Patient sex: F
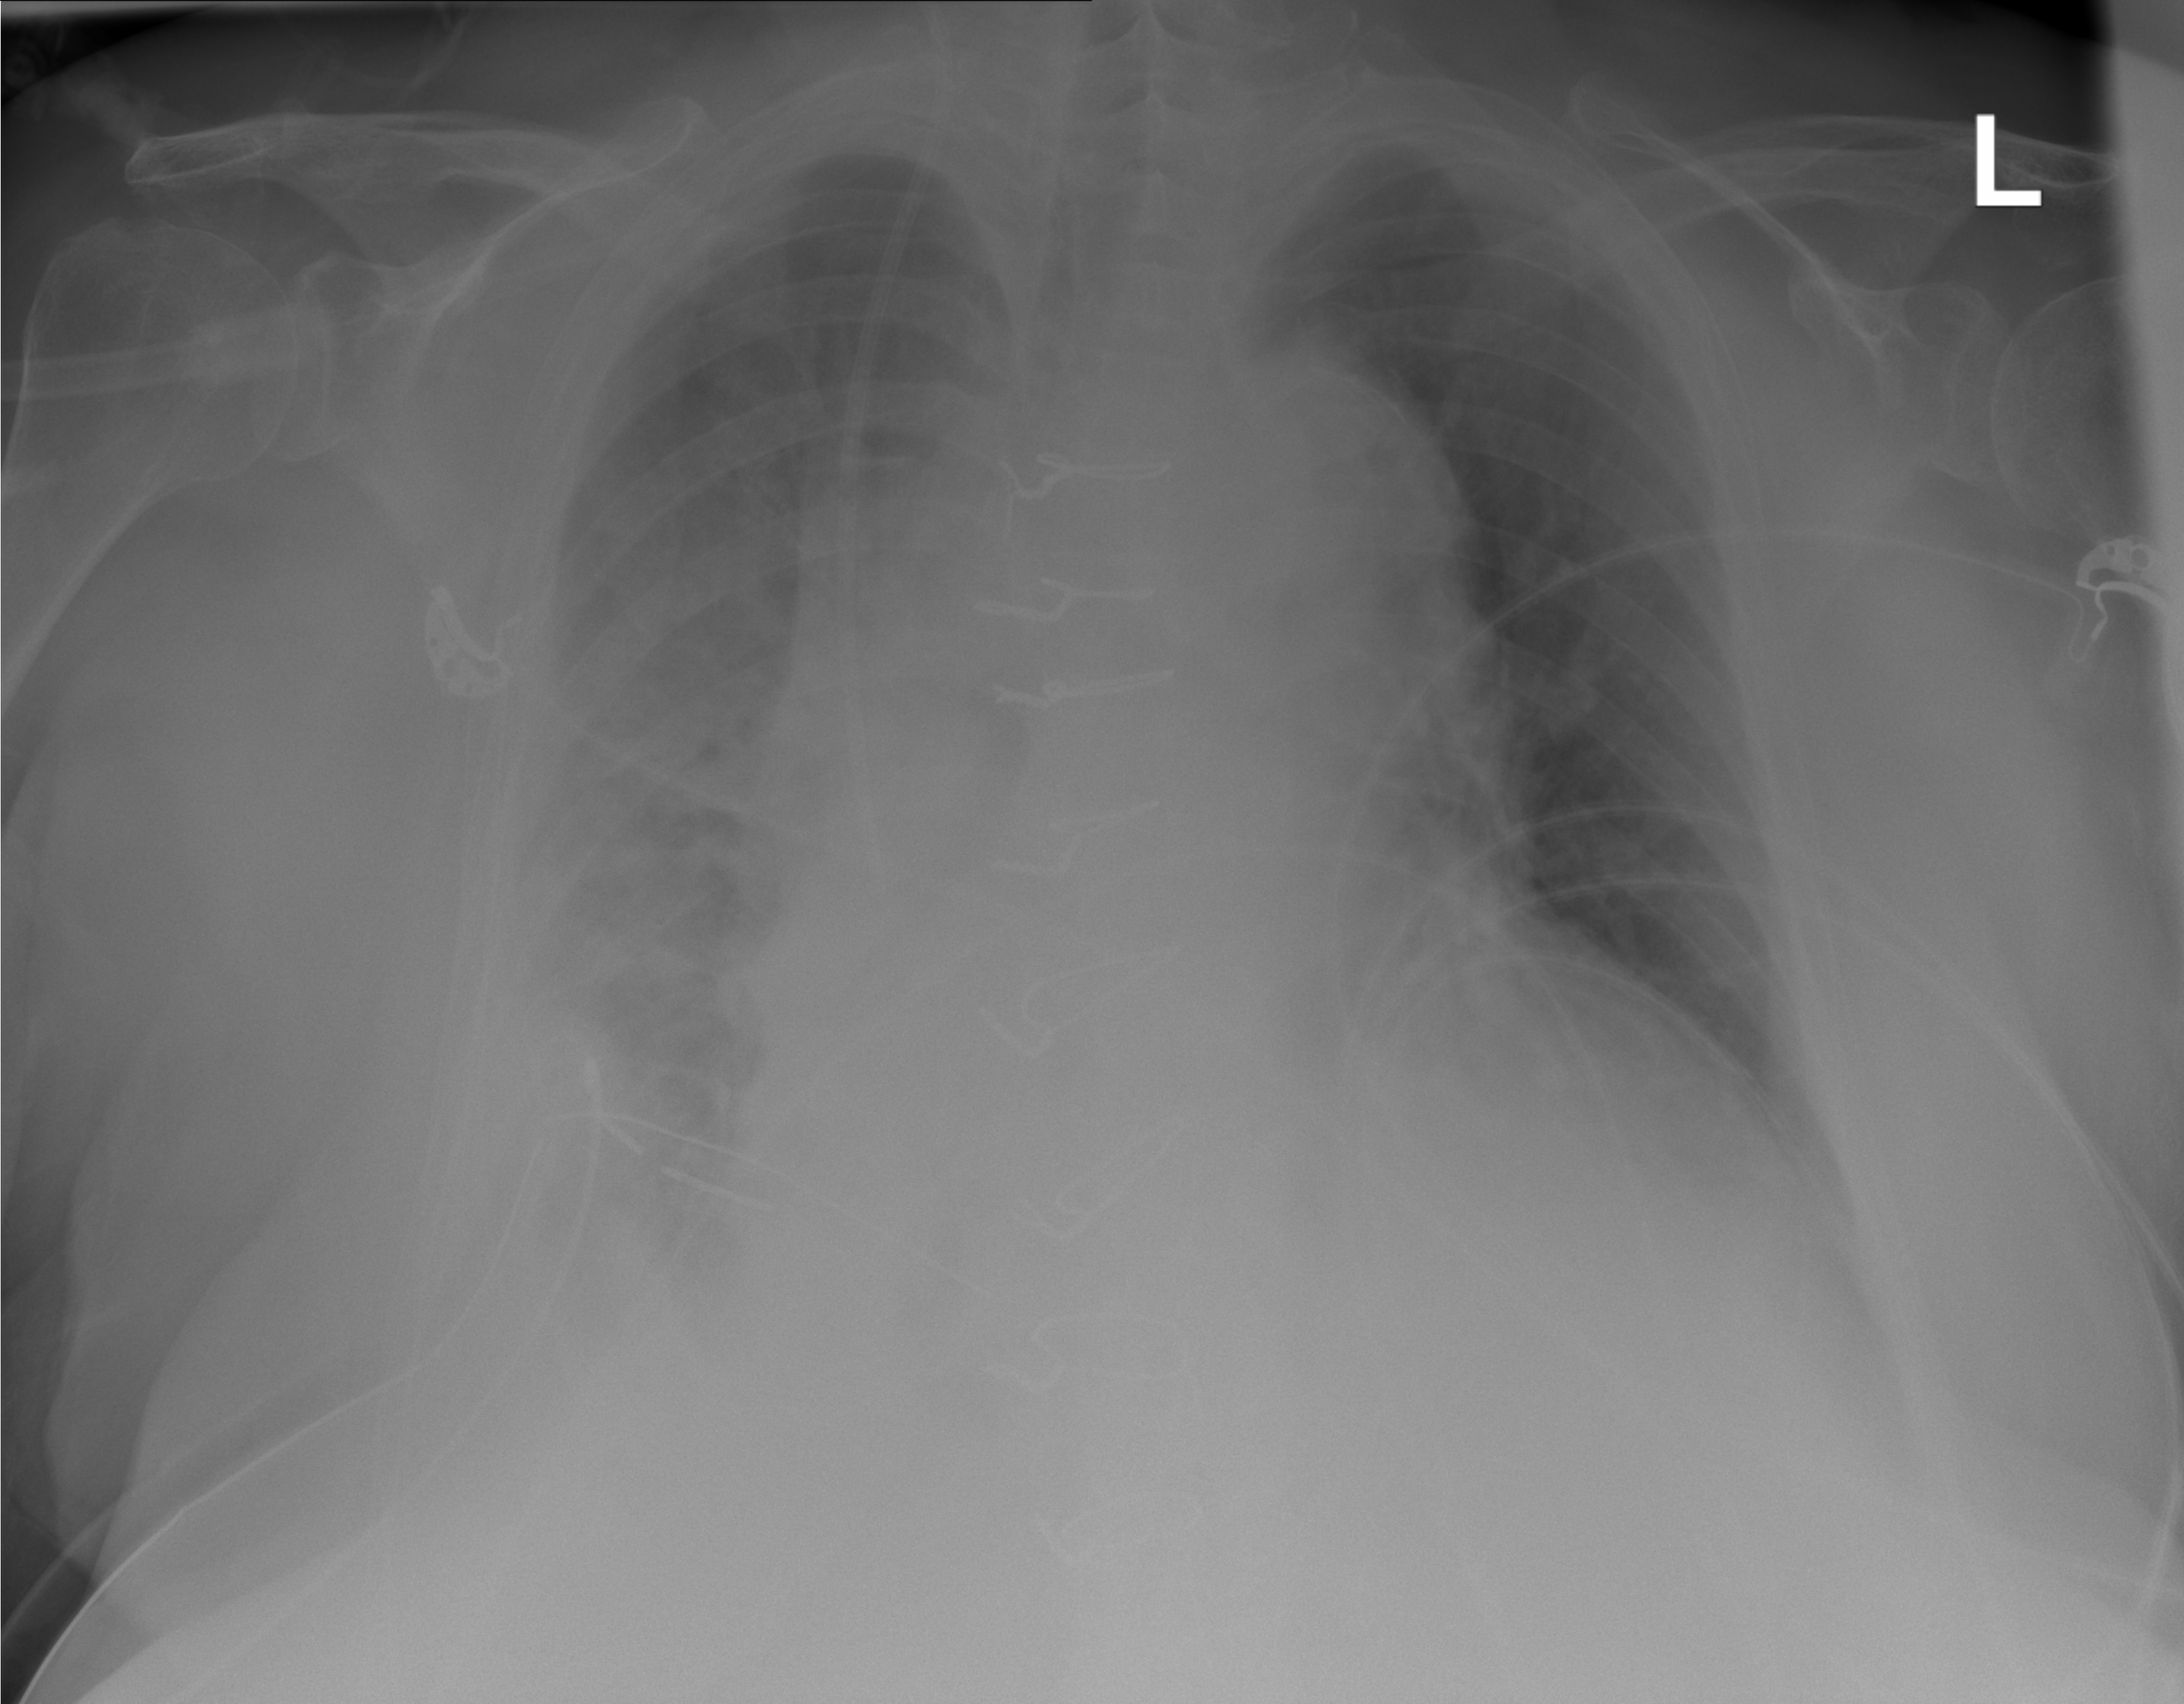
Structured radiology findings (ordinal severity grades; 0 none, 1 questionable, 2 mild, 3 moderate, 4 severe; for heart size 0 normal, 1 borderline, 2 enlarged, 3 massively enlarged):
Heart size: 3
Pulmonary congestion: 1
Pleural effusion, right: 3
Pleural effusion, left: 2
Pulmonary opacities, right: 3
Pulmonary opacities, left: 0
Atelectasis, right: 2
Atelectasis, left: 0